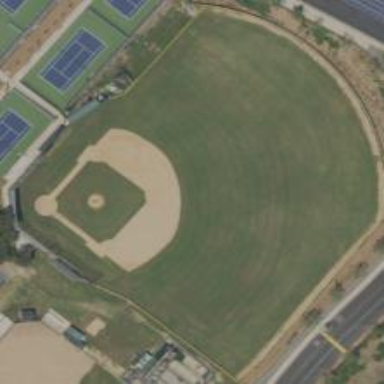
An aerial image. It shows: Baseball pitch for leisure land.